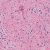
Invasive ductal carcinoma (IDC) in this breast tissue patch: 0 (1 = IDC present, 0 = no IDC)